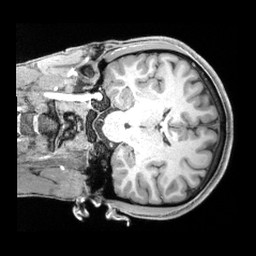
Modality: T1w
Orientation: coronal
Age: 20
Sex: male
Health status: healthy
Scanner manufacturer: siemens
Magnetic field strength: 3 T
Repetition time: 2.4 s
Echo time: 0.00194 s